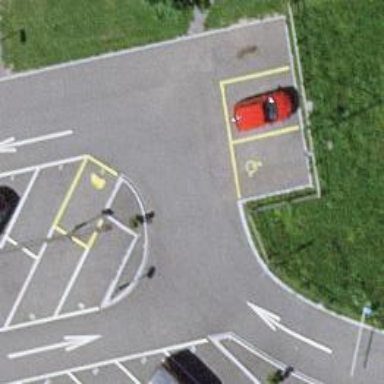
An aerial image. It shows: Unpaved parking aisle road for service vehicles.